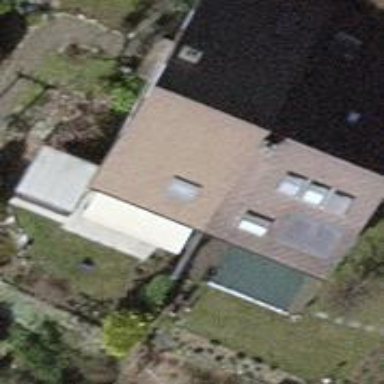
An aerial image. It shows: Terrace building.